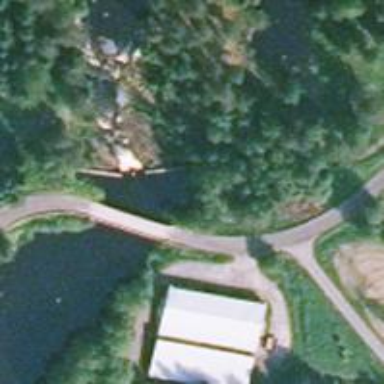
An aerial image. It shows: Residential road with bridge.